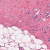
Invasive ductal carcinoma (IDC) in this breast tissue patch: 0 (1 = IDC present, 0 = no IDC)